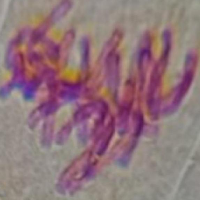
Label: metaphase